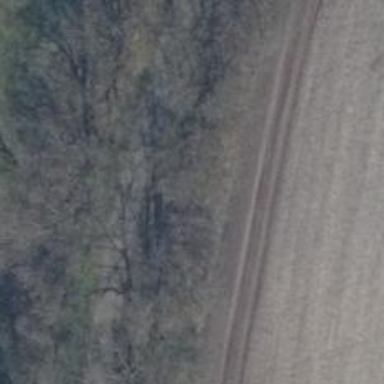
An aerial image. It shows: Row of trees in natural setting.